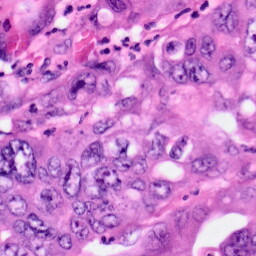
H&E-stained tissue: Pancreatic